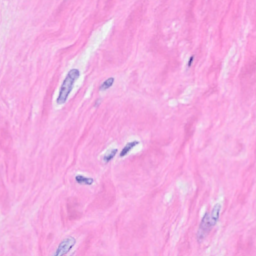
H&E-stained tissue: Breast